Question: This question is messy, i dont need a working solution, i need some psuedo code.
How would i solve this maze? This is a homework question. I have to get from point green to red. At every fork i need to 'spawn a thread' and go that direction. I need to figure out how to get to red but i am unsure how to avoid paths i already have taken (finishing with any path is ok, i am just not allowed to go in circles).
Heres an example of my problem, i start by moving down and i see a fork so one goes right and one goes down (or this thread can take it, it doesnt matter). Now lets ignore the rest of the forks and say the one going right hits the wall, goes down, hits the wall and goes left, then goes up. The other thread goes down, hits the wall then goes all the way right. The bottom path has been taken twice, by starting at different sides.
How do i mark this path has been taken? Do i need a lock? Is this the only way? Is there a lockless solution?
Implementation wise i was thinking i could have the maze something like this. I dont like the solution because there is a LOT of locking (assuming i lock before each read and write of the haveTraverse member). I dont need to use the MazeSegment class below, i just wrote it up as an example. I am allowed to construct the maze however i want. I was thinking maybe the solution requires no connecting paths and thats hassling me. Maybe i could split the map up instead of using the format below (which is easy to read and understand). But if i knew how to split it up i would know how to walk it thus the problem.
How do i walk this maze efficiently?
The only hint i receive was dont try to conserve memory by reusing it, make copies. However that was related to a problem with ordering a list and i dont think the hint was a hint for this.
'''
class MazeSegment
{
enum Direction { up, down, left, right}
List<Pair<Direction, MazeSegment*>> ConnectingPaths;
int line_length;
bool haveTraverse;
}
MazeSegment root;
class MazeSegment
{
enum Direction { up, down, left, right}
List<Pair<Direction, MazeSegment*>> ConnectingPaths;
bool haveTraverse;
}
void WalkPath(MazeSegment segment)
{
if(segment.haveTraverse) return;
segment.haveTraverse = true;
foreach(var v in segment)
{
if(v.haveTraverse == false)
spawn_thread(v);
}
}
WalkPath(root);
'''

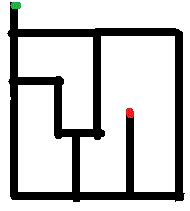
Answer: You can do this using the usual "read, calculate new value, compare-and-swap, repeat until CAS succeeds" method commonly found in lock-free programming.
All grid-squares in your maze start should hold a pointer representing the direction to move to reach the exit. Initially they all are "unknown".
Walk the maze starting at the exit. On each square reached, use compare and swap to replace "unknown" with the direction to the square this thread previously processed. If CAS fails, you've got a loop, prune that branch. If CAS succeeds, continue forward. When you assign a direction to the entrance, you now can follow the path to the exit.